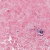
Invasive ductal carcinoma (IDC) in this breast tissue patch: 0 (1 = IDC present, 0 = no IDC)